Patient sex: M
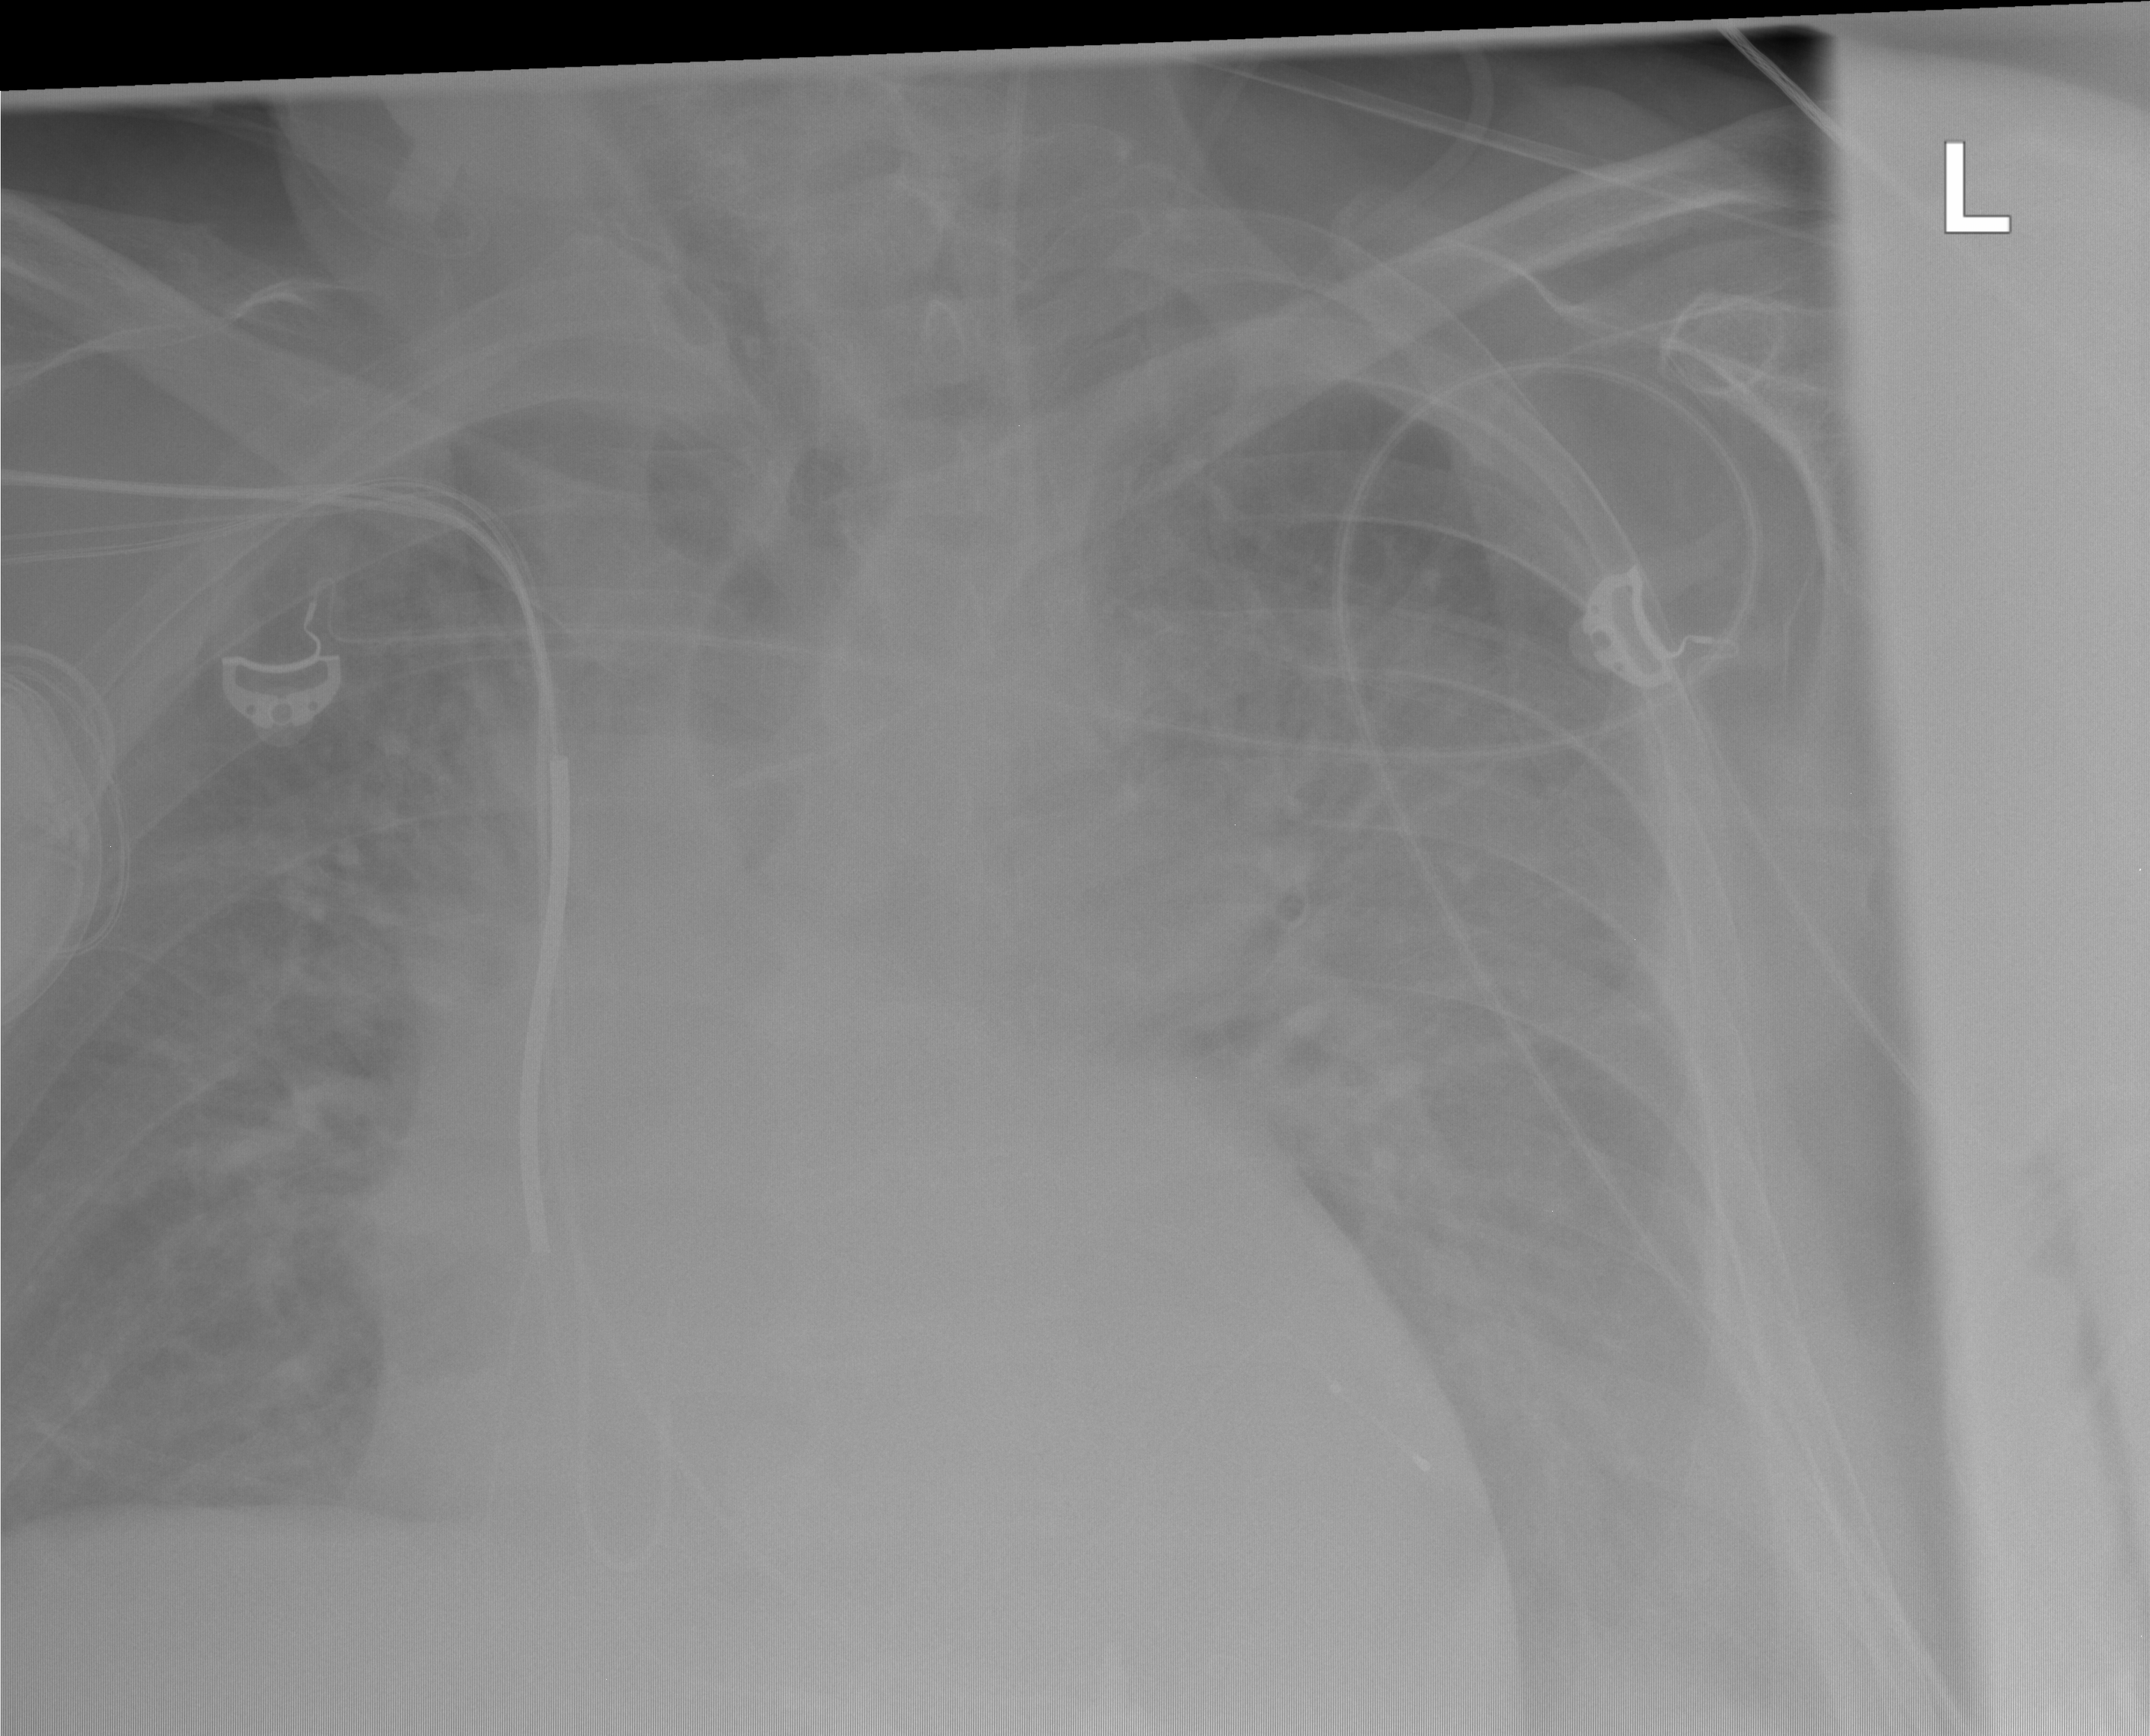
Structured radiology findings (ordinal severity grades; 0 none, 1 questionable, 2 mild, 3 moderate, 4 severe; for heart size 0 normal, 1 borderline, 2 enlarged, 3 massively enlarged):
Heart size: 2
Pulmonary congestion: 3
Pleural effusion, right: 0
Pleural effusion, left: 2
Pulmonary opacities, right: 0
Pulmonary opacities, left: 2
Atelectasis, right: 0
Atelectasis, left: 0